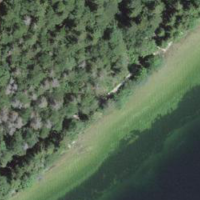
EUNIS habitat code: 43
Species observed at this site:
Cardamine heptaphylla
Rosa pendulina
Epipactis helleborine